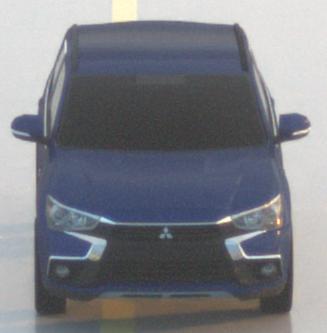
Make: Mitsubishi
Model: Outlander 2.0 Plug-In Hybrid
Detailed model: Outlander (III) Plug-In Hybrid
Model produced from: 2015/10
Model produced until: 2018/08
Doors: 5
Color: blue
Road condition: wet road
Daytime: sunrise or sunset
Contrast: low contrast